Interaction volume radius: 5 \u00c5
Interaction volume height: 15 \u00c5
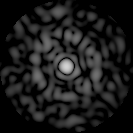
Disorder parameter: 0.8198